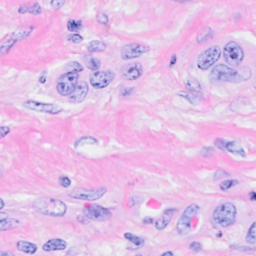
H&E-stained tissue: Breast